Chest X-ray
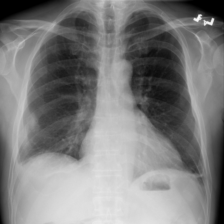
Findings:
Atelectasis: negative
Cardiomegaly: negative
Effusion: negative
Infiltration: negative
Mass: negative
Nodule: negative
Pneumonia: negative
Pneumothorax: negative
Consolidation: negative
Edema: negative
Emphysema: negative
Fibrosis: negative
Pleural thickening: negative
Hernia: negative